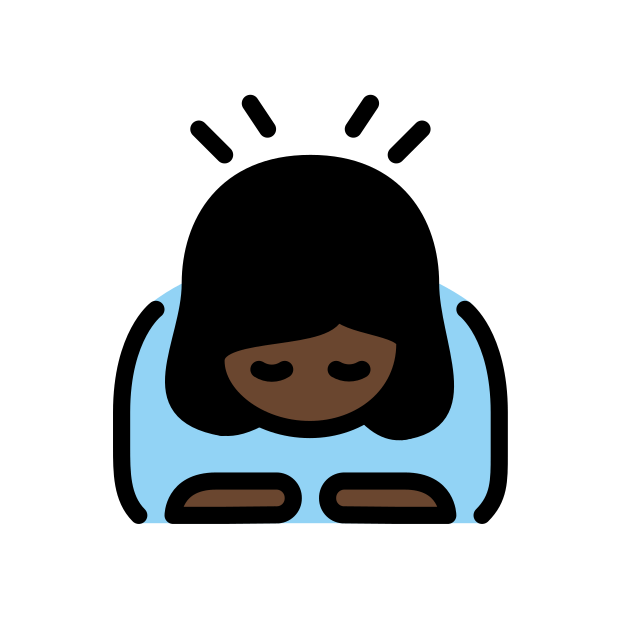
woman bowing: dark skin tone